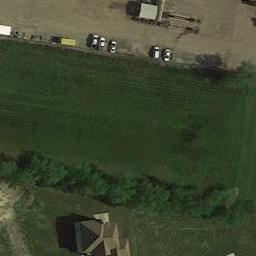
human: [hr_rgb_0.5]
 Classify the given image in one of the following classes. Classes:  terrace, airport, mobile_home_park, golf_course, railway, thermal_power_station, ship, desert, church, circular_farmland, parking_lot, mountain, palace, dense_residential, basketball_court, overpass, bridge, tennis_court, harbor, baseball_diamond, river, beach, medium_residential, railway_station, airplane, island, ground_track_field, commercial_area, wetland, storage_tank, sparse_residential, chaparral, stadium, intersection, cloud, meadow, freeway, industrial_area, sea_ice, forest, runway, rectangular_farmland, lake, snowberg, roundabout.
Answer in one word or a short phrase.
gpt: meadow